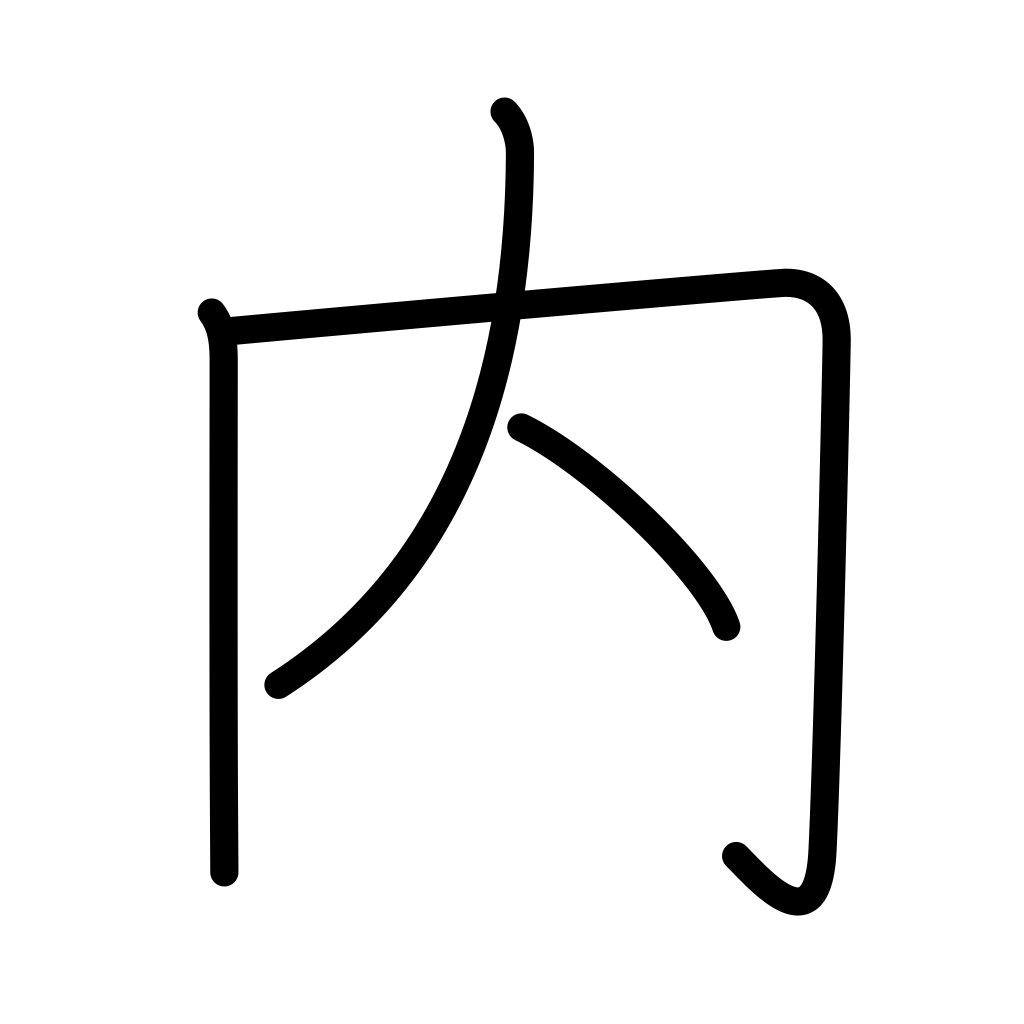
Meaning: inside, within, between, among, house, home